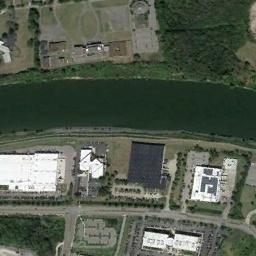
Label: river